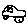
Label: car